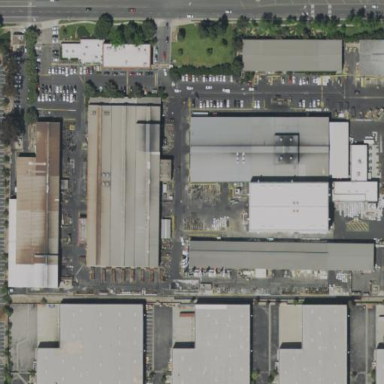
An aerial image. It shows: Industrial area.